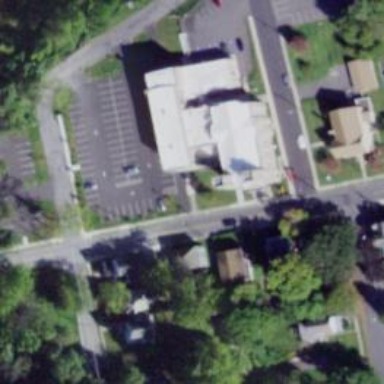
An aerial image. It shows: Building serving as place of worship.